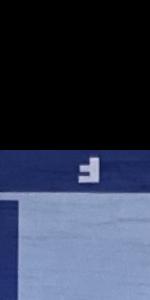
Label: Empty